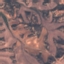
Land use / land cover: HerbaceousVegetation